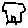
Label: house